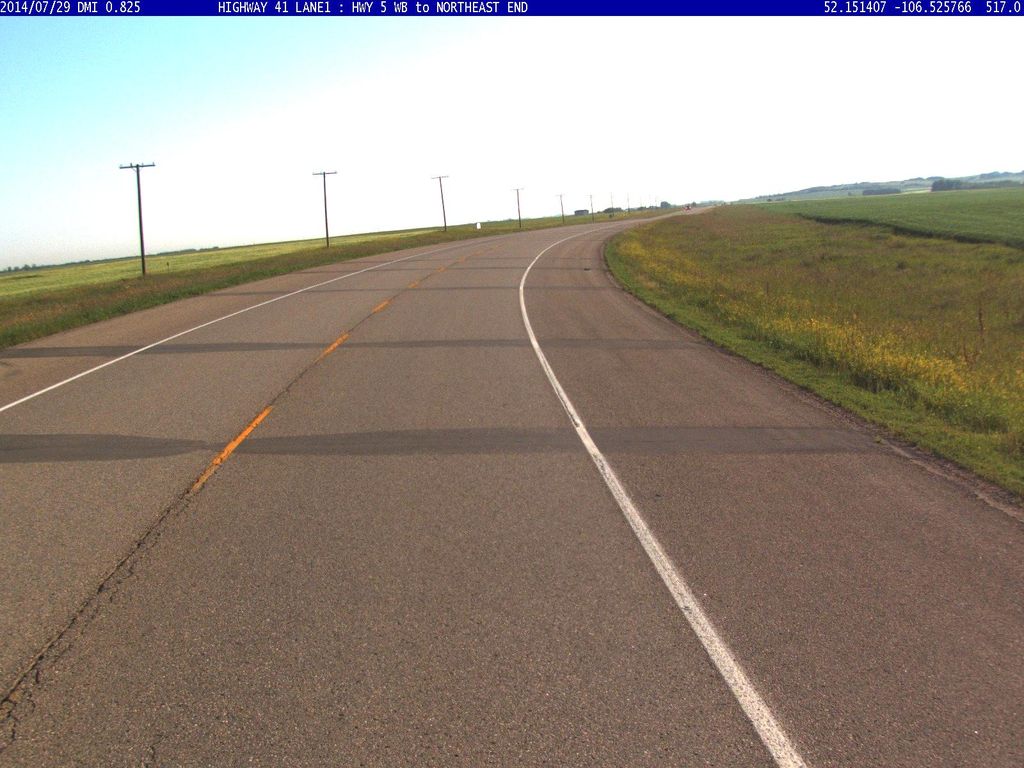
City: saskatoon